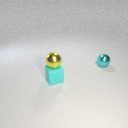
small yellow metal sphere above small cyan rubber cube